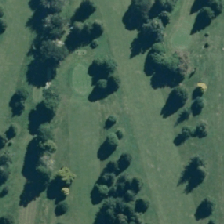
Land cover: urban_parkland